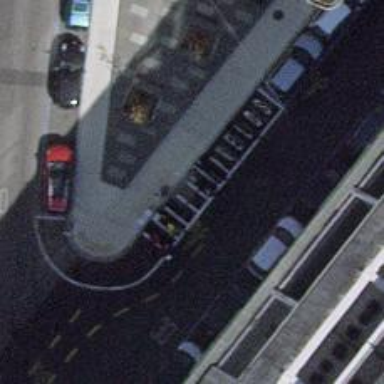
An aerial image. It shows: Motorcycle parking area.